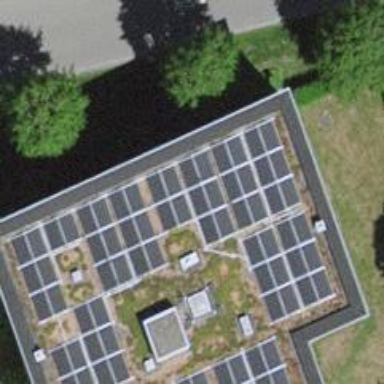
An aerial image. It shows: Solar power generator utilizing photovoltaic technology with solar photovoltaic panels.